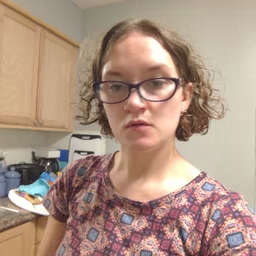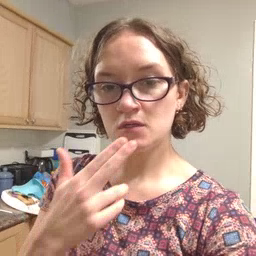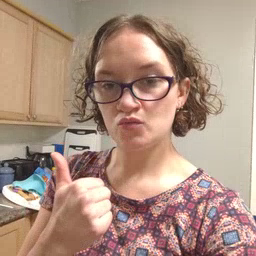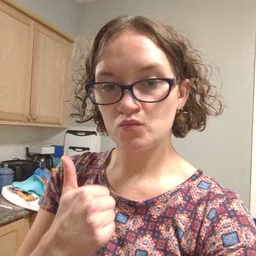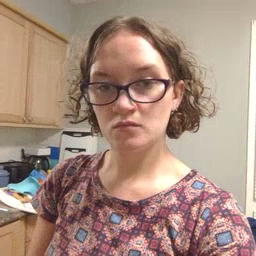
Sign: cute